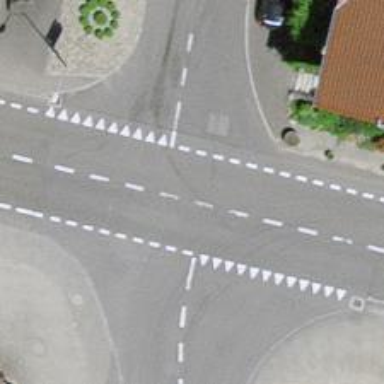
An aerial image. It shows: Bus stop along the road.